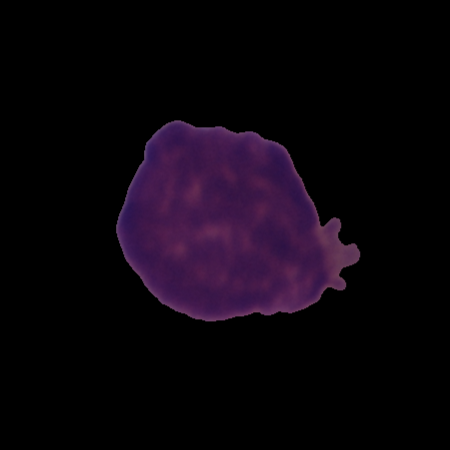
Label: cancer